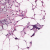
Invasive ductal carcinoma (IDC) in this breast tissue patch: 1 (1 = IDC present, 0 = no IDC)